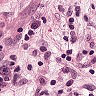
Metastatic tissue present: yes